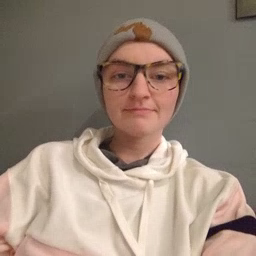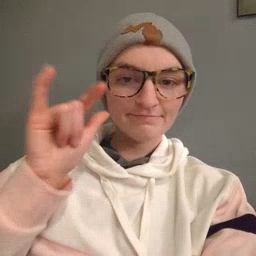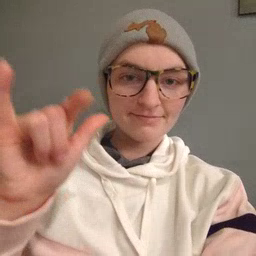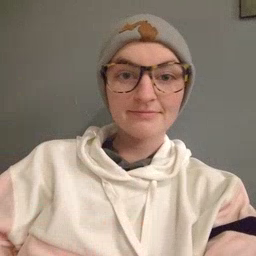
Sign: airplane